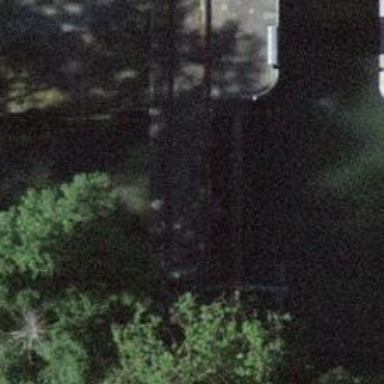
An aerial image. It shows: Weir along the waterway.